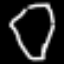
Label: diamond